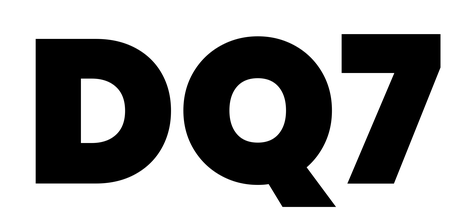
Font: Poppins-Black